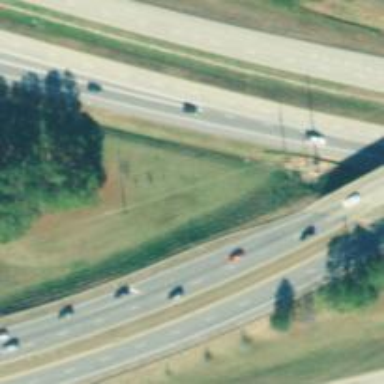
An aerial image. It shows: Expressway with asphalt surface classified as trunk highway.